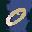
Label: 0